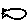
Label: fish